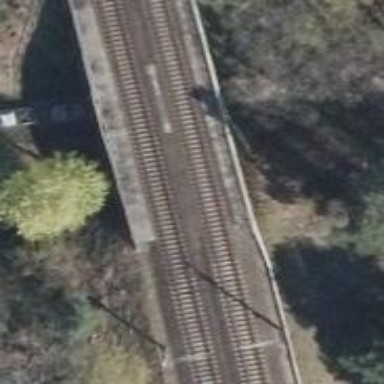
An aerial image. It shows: Railway bridge with electrified contact lines.